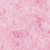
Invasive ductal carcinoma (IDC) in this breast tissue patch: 0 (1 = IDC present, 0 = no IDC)